Interaction volume radius: 5 \u00c5
Interaction volume height: 35 \u00c5
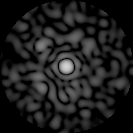
Disorder parameter: 0.8626